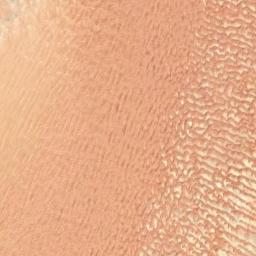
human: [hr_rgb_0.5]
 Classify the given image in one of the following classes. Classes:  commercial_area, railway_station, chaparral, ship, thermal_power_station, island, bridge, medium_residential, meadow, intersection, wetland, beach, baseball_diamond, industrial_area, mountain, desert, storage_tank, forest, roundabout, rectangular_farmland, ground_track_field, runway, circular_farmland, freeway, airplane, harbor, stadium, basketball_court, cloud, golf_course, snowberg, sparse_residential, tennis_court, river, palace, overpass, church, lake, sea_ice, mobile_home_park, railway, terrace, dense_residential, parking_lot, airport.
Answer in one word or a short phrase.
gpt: desert